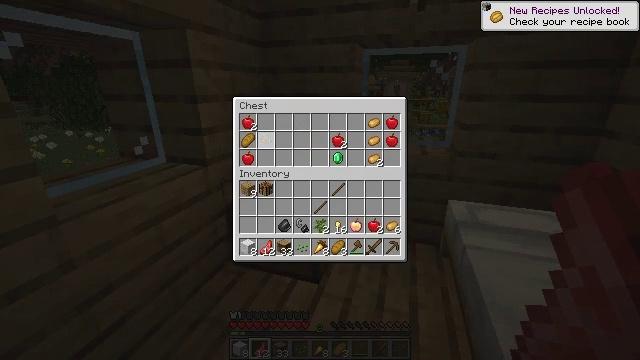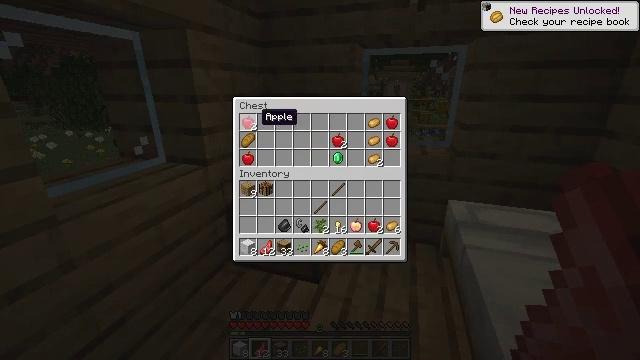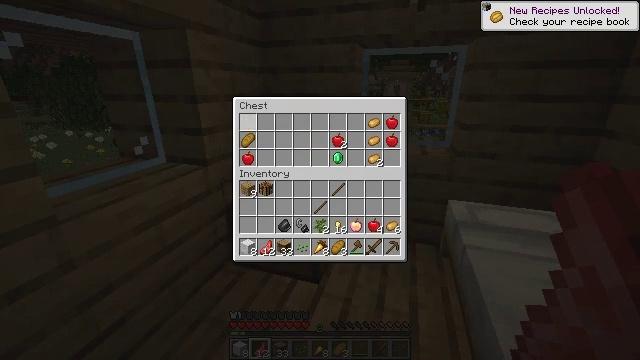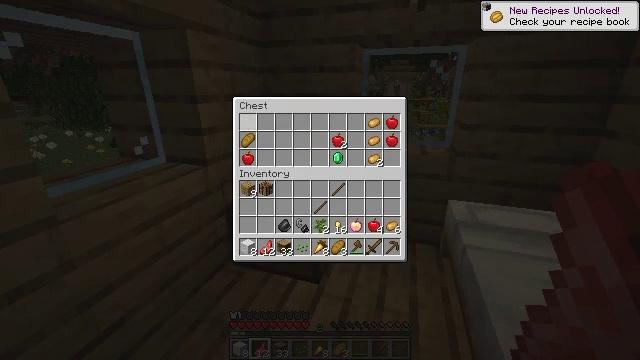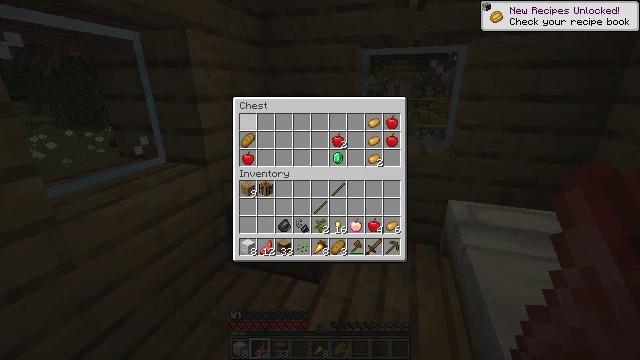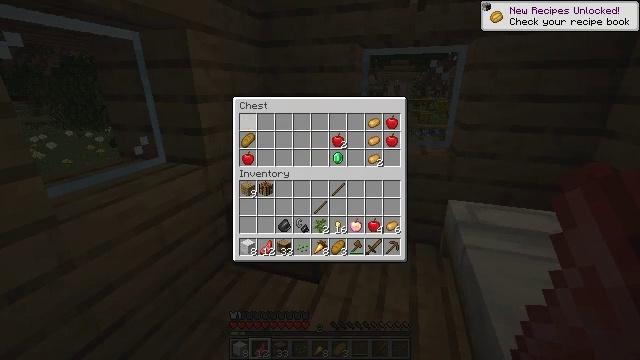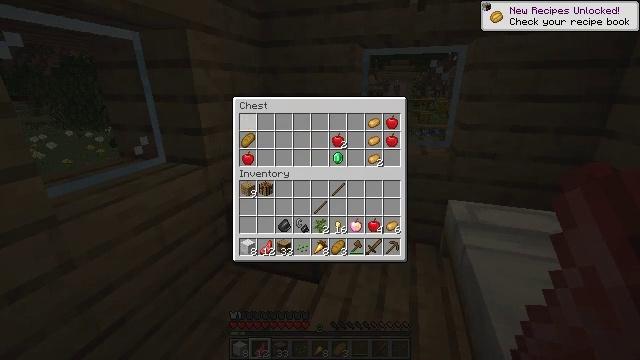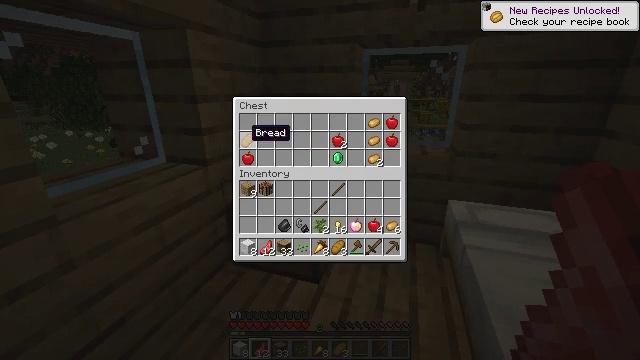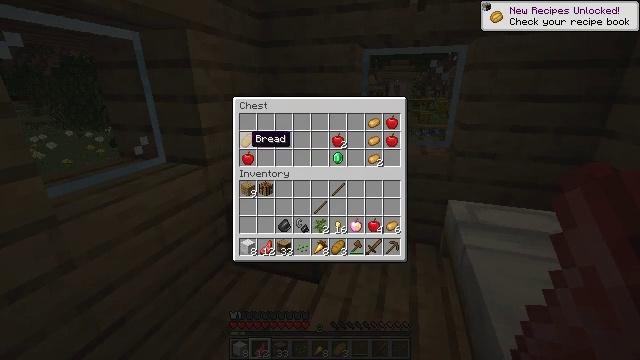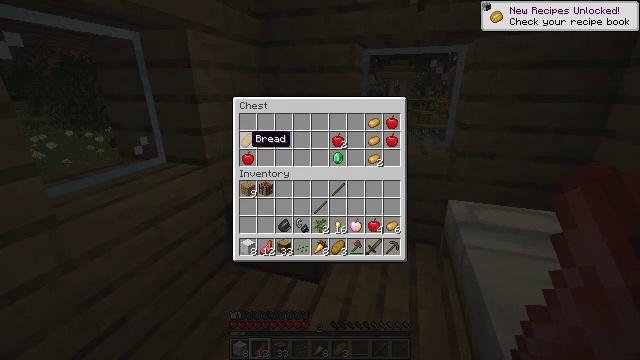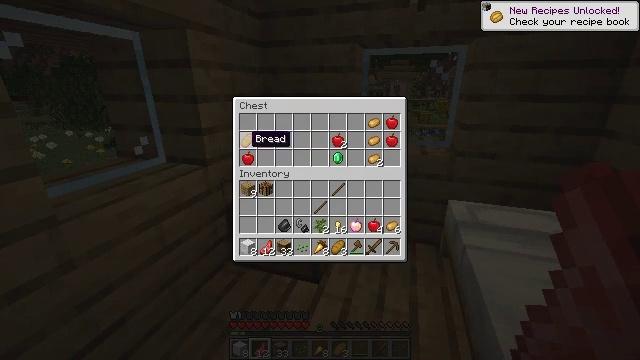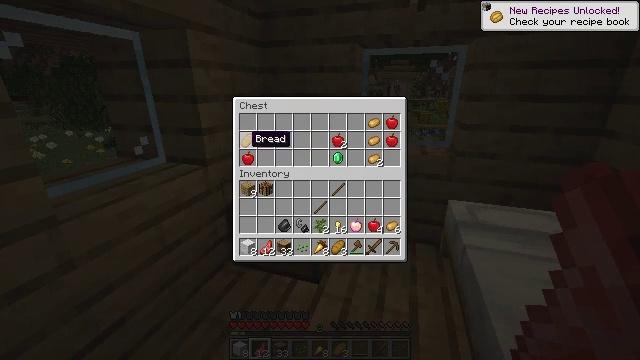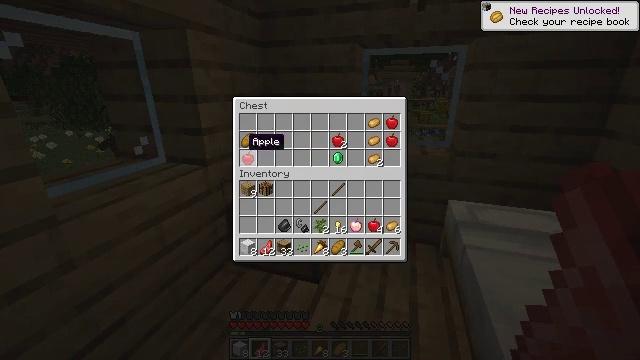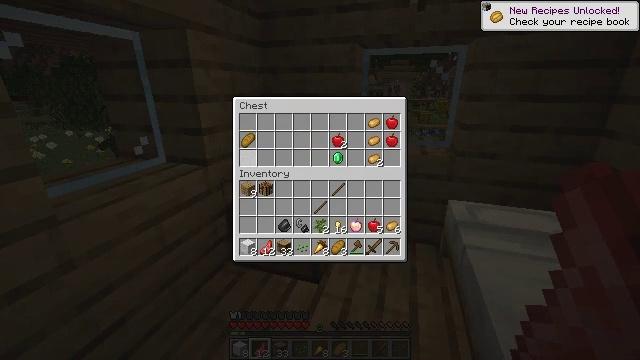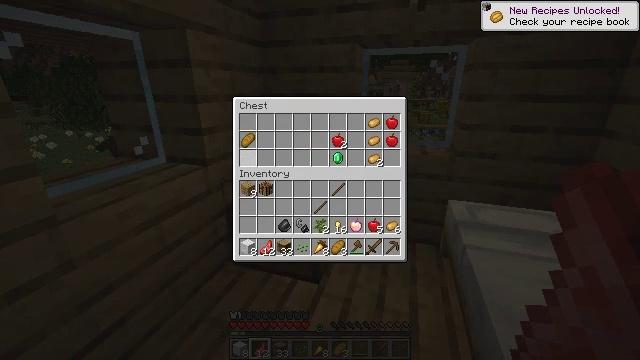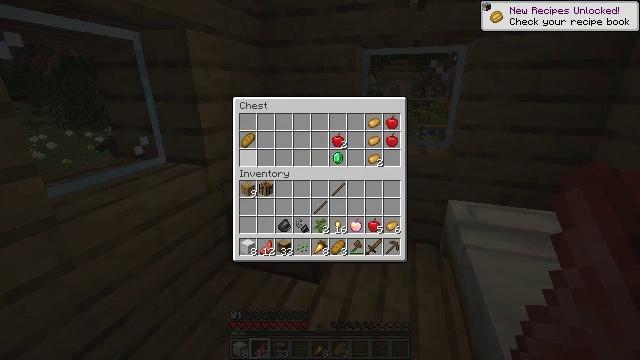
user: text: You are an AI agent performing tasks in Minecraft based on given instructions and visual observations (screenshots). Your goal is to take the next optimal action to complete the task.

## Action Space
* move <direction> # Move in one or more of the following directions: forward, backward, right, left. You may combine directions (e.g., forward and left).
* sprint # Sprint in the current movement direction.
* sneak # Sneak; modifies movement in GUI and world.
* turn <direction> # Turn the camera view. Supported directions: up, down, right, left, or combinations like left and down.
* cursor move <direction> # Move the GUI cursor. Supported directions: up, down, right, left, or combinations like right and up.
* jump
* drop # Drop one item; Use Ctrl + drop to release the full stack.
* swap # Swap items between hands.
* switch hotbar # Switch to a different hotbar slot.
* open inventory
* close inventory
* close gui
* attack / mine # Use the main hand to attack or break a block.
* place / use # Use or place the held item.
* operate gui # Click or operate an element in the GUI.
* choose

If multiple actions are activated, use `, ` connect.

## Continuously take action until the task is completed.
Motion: motion action
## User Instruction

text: Retrieve the brewing stand by breaking it.
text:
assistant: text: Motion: sneak, cursor move left and up
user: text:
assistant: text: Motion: sneak, operate gui
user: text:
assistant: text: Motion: sneak, operate gui
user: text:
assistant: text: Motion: sneak
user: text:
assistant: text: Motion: sneak, operate gui
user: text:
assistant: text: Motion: sneak, cursor move down, operate gui
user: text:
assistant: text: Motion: sneak, cursor move down, operate gui
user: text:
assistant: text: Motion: sneak, operate gui
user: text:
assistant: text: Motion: sneak, operate gui
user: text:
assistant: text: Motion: sneak, operate gui
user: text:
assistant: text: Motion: sneak, operate gui
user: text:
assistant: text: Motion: sneak
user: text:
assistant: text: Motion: sneak, operate gui
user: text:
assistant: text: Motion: sneak, operate gui
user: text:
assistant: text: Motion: sneak, operate gui
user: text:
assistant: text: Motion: sneak, operate gui
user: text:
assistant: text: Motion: sneak, operate gui
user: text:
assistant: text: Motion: sneak
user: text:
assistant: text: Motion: sneak, cursor move up
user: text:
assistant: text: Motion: sneak, operate gui
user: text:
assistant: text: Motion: sneak, operate gui
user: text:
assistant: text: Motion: sneak, operate gui
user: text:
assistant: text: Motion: sneak, operate gui
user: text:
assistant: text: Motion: sneak, operate gui
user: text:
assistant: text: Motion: sneak, operate gui
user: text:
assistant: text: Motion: sneak, cursor move right, operate gui
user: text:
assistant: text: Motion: sneak, cursor move right and down, operate gui
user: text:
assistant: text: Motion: sneak, cursor move right and down
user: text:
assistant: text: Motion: sneak, cursor move right
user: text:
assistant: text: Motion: sneak